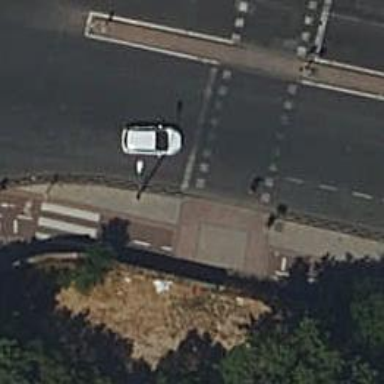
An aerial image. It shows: Road with traffic signals and zebra crossing with traffic signals.